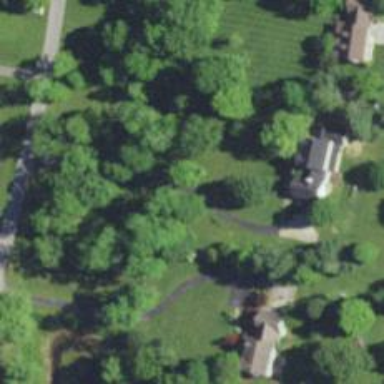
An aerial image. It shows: Driveway.